Interaction volume radius: 10 \u00c5
Interaction volume height: 25 \u00c5
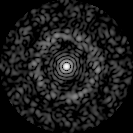
Disorder parameter: 0.8471